Question: I'm trying to get the list of members of a dynamic marketing list. When it's only a single (or just a few) lists, I could fetch the results of the underlying query individually. However, when the number of marketing lists raises, the fetching one-by-one becomes quite ineffective.
For static marketing lists it should be straight-forward, I expect. I should be able to fetch all instances of the entity (or whatever the base type used for its creation is) when filtering for a set of guids corresponding to all the marketing lists based on in my object. Is that correctly perceived?
(How) can I fetch all the underlying members of all the dynamic list on the server?

EDIT: This is the automagically generated fetch-XML.
'''
<fetch version="1.0" output-format="xml-platform" mapping="logical" distinct="false">
<entity name="account">
<attribute name="name" />
<attribute name="primarycontactid" />
<attribute name="telephone1" />
<attribute name="accountid" />
<order attribute="name" descending="false" />
</entity>
</fetch>
'''
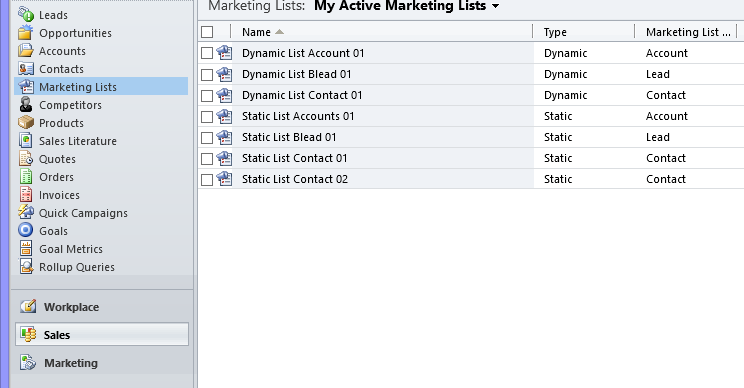
Answer: Well, combining of FetchXML queries would be too difficult (if even possible) for your requirements (non-distinct records in results and keeping name of marketing list to which members belong to). Please note that according to <URL>, you will not be able to use link-entity for your job.
Assuming you are doing it now via C# code - this is actually a . It will give you more control on your data - you can rearrange/combine/convert easily. I think that you should not worry about performance. Several fetch xml executed one by one would not take much more time than a huge combined one may potentially take. Also if you implement collection manipulation wisely in C# you can achieve pretty good performance. I really do not think that combined huge FetchXML will give any performance benefits, but only difficulties to maintain.